Field crop: maize
Growth stage: 1
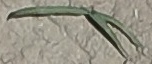
Species: sorghum